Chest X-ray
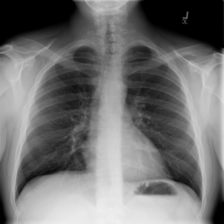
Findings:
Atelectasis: negative
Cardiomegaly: negative
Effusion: negative
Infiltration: negative
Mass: negative
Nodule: negative
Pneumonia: negative
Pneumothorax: negative
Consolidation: negative
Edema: negative
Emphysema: negative
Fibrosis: negative
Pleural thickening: negative
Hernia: negative